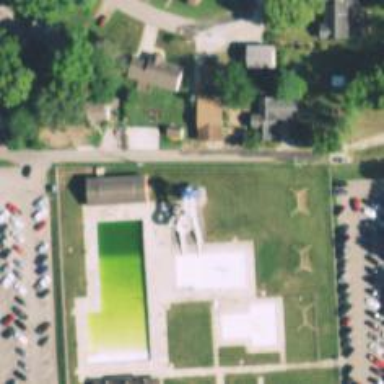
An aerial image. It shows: Water slide attraction.